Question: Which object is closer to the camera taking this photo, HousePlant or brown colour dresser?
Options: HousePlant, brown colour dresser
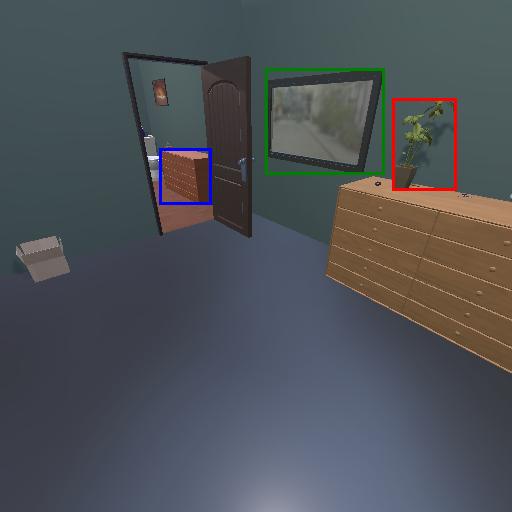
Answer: HousePlant